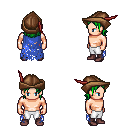
a pixel art fantasy rpg character, male body template, human, light skin, blue tattered cape, white pants, green long bangs hairstyle, leather cap, maroon shoes, four views (front, back, left, right), 2x2 character sprite sheet, small pixel art, hard edges, no anti-aliasing